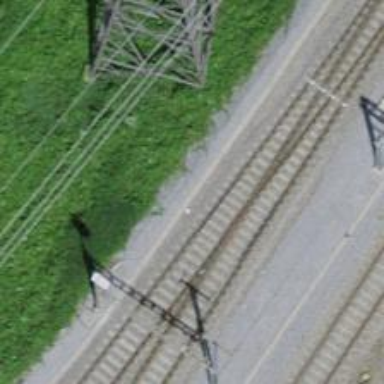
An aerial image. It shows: Railway with electrified contact lines.